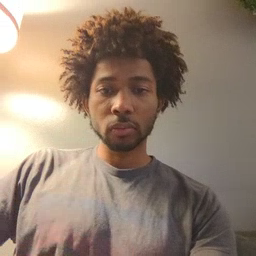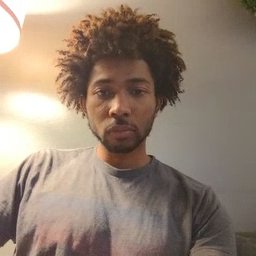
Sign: close